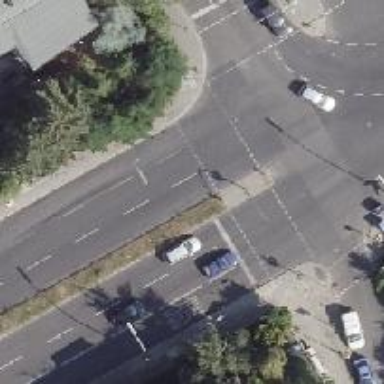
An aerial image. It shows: Road with traffic signals.